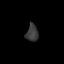
Tissue: skin
Cell type: Epithelial cells
Senescence score: 0.267
Nuclear area (px): 207
Mean DAPI intensity: 56.362